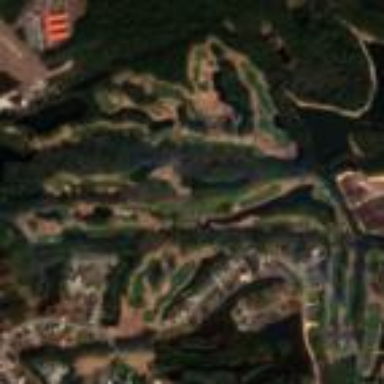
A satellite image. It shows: Golf course surrounded by greenery.